Field crop: maize
Growth stage: 2
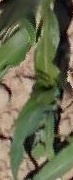
Species: maize